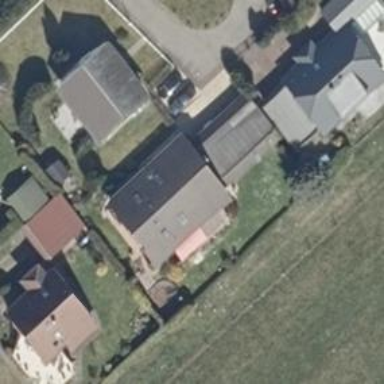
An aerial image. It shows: Simple house.